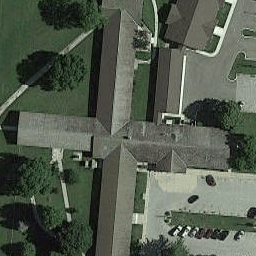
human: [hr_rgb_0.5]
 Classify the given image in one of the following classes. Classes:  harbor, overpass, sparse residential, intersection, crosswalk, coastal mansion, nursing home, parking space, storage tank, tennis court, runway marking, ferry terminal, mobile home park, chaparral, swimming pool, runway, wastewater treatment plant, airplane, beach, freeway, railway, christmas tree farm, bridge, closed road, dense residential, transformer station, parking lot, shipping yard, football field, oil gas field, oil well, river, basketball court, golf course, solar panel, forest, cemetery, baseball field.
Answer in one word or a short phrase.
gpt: nursing home